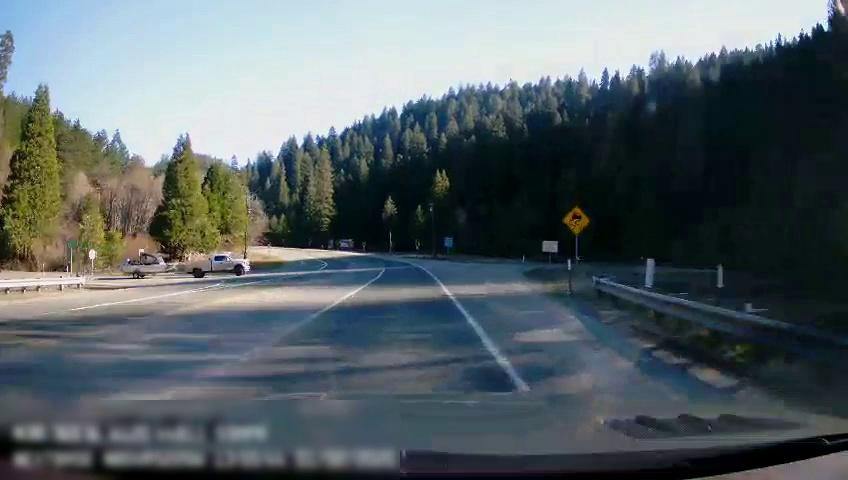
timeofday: Day
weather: Sunny
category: Drivable Space
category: Vehicles | Truck
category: Vehicles | Truck
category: Lanes | Alternate Lane
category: Lanes | Opposite Lane
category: Lanes | Opposite Lane
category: Lanes | Current Lane
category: Traffic | Signs
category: Traffic | Signs